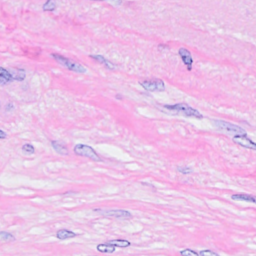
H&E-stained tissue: Breast